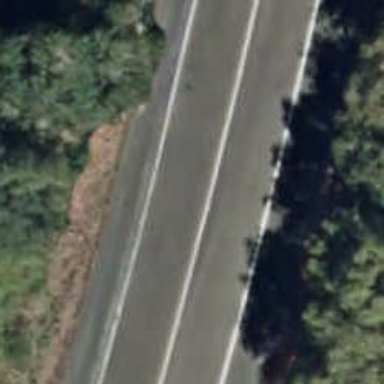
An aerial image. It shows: Trunk highway.